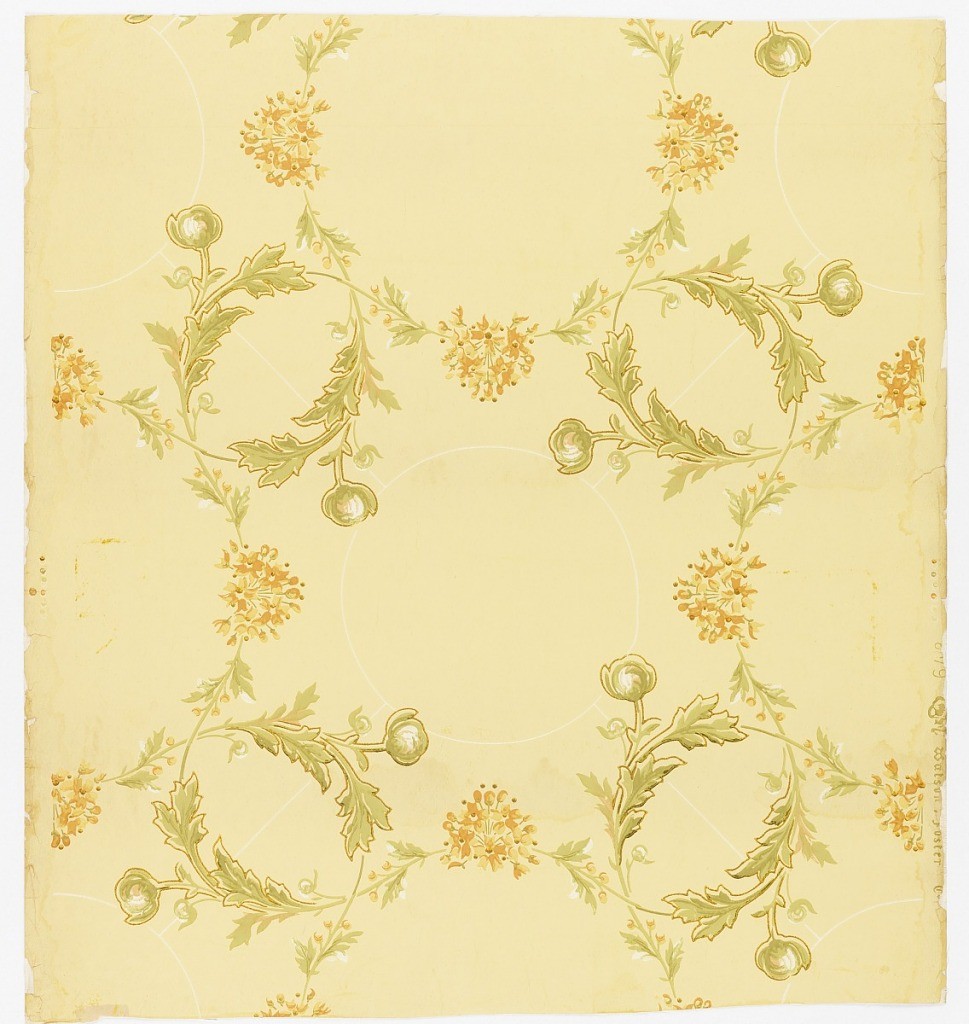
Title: Ceiling paper
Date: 1890–1900
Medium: Machine-printed paper, liquid mica
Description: Conventional floral design in green and rust color on tan ground, white circles and lines, mica finish.